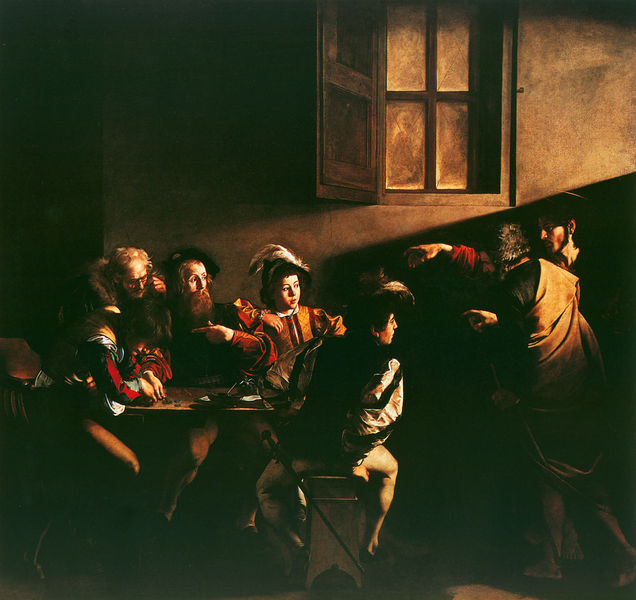
Titel: Berufung des Matthäus
Künstler: Michelangelo Merisi da Caravaggio
Institution: Rom, San Luigi dei Francesi
Schlagwörter: dunkel, feder, gemälde, gruppe, mann, schatten, menschen, braun, bunt, fenster, frau, hut, hüte, licht, männer, raum, schwarz, tisch, weiss, zimmer, rot, bart, kappe, mütze, kleidung, rembrandt, haare, familie, kind, stock, federhut, spieler, bank, hocker, gäste, spielen, stube, zeigen, hell dunkel, lichtstrahl, geld, schwert, degen, anklage, zwerg, wirtshaus, lichtkegel, weisen, beratung, erstaunen, gewandt, zählen, roter bart, hell-dunkelkontrast, 6 personen, buntes gewandt, männer in der kneipe